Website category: jobs
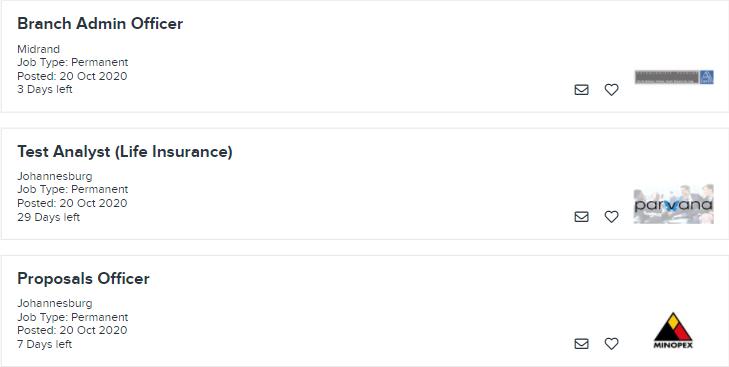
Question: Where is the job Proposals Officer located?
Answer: Johannesburg

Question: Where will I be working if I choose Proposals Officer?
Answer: Johannesburg

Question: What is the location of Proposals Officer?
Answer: Johannesburg

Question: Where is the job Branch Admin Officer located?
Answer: Midrand

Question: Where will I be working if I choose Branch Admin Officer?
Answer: Midrand

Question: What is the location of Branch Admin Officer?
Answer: Midrand

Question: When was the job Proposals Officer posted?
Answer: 20 Oct 2020

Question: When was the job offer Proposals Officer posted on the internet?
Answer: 20 Oct 2020

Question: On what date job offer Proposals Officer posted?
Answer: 20 Oct 2020

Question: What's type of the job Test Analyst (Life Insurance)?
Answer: Job Type: Permanent

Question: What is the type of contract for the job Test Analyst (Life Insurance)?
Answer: Job Type: Permanent

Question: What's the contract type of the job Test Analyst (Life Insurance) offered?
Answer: Job Type: Permanent

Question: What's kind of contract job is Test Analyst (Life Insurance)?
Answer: Job Type: Permanent

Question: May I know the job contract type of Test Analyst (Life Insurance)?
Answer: Job Type: Permanent

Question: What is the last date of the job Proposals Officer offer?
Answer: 7 Days left

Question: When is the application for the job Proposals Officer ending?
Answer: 7 Days left

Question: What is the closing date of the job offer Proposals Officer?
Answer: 7 Days left

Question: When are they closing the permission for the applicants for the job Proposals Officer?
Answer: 7 Days left

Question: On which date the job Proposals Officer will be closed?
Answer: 7 Days left

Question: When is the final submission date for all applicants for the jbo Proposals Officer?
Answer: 7 Days left

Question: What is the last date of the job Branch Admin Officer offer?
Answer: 3 Days left

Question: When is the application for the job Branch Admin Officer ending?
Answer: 3 Days left

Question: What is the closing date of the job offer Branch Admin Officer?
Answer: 3 Days left

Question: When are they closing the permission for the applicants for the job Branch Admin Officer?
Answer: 3 Days left

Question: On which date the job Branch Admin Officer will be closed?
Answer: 3 Days left

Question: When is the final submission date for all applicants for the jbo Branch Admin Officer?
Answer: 3 Days left

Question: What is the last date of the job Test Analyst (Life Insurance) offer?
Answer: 29 Days left

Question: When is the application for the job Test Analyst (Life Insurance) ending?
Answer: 29 Days left

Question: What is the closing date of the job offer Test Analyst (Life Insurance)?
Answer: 29 Days left

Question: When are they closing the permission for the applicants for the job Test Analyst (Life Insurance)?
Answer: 29 Days left

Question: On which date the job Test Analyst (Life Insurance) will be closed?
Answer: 29 Days left

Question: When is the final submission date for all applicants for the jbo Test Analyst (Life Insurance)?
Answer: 29 Days left

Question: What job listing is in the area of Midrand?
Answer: Branch Admin Officer

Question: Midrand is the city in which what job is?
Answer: Branch Admin Officer

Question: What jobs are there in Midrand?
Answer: Branch Admin Officer

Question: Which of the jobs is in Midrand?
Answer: Branch Admin Officer

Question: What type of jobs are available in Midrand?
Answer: Branch Admin Officer

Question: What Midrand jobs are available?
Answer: Branch Admin Officer